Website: macys
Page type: payment
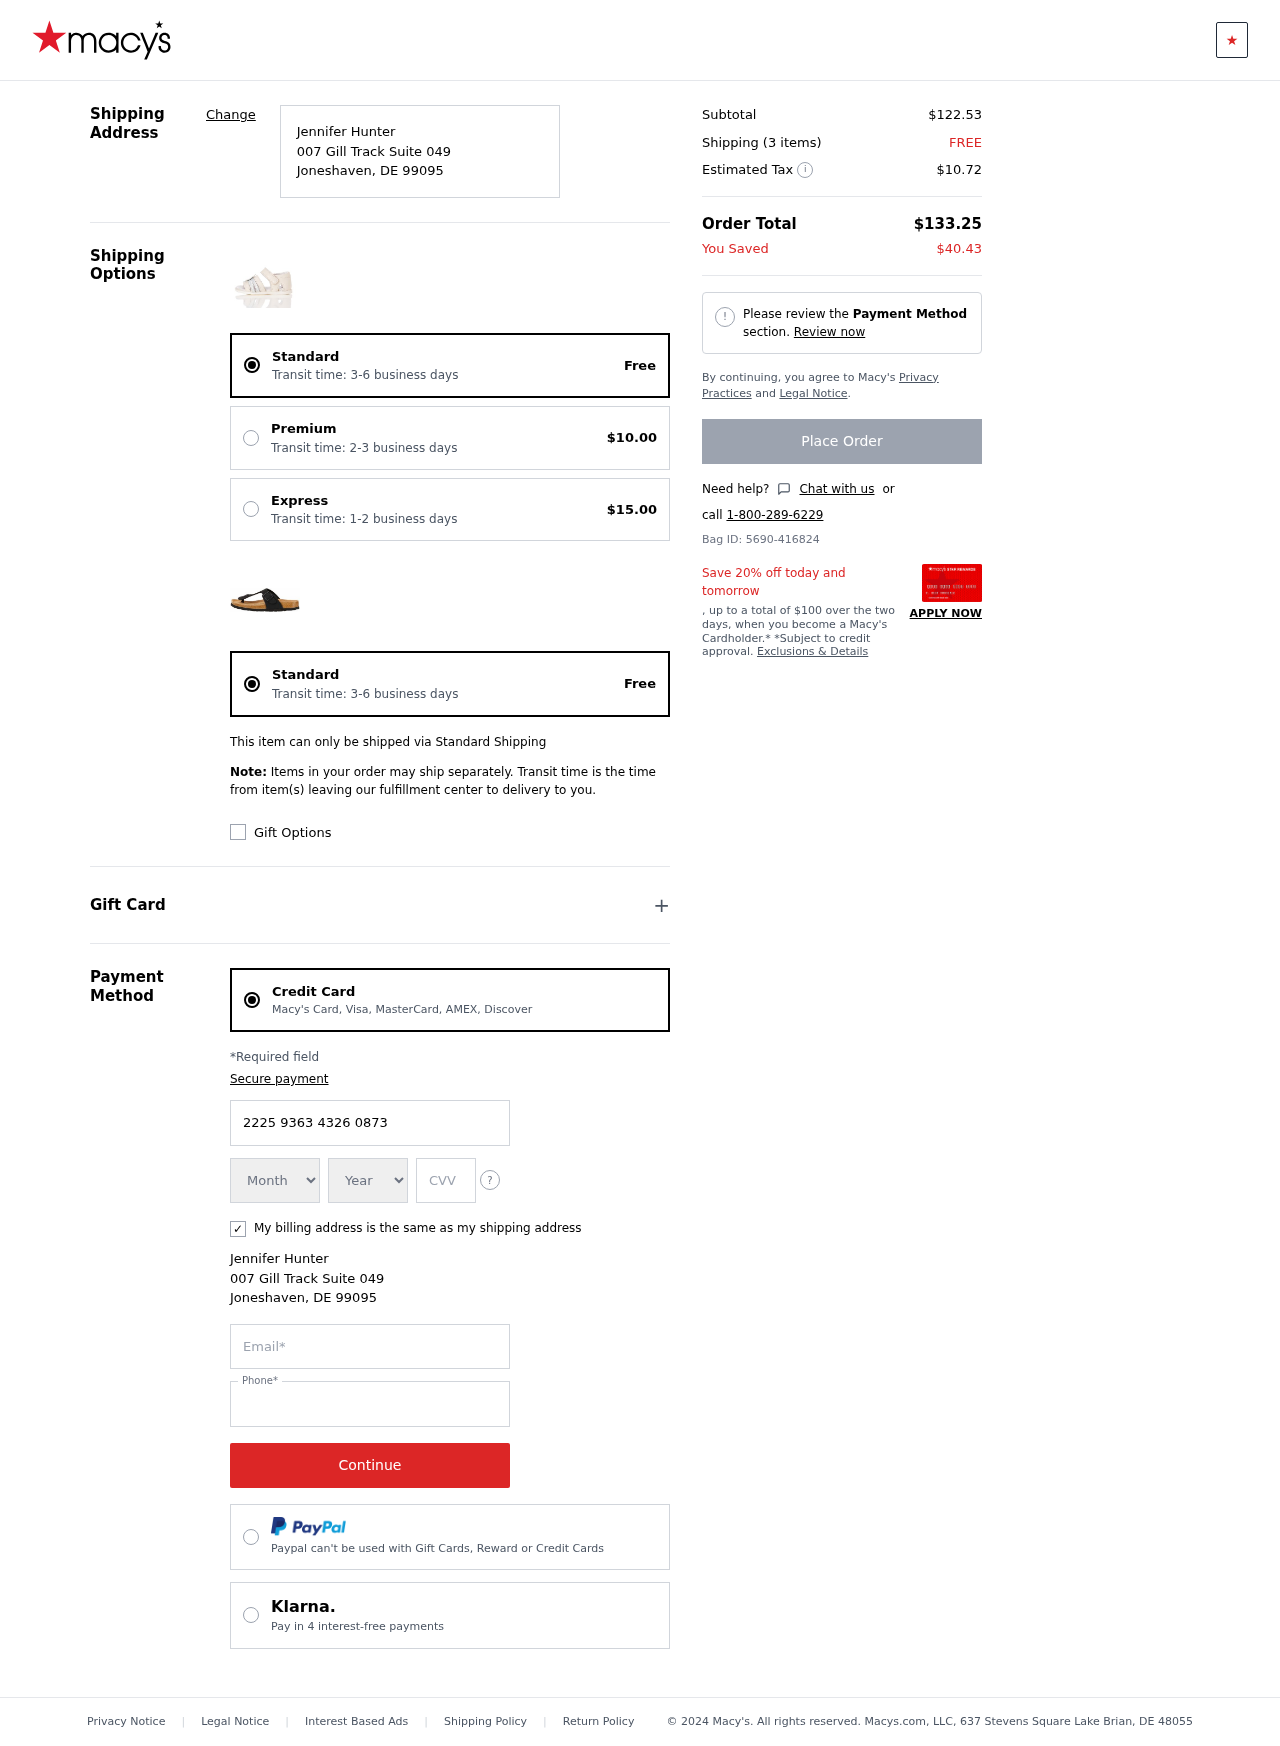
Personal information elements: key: PII_CARD_CVV
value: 572
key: PII_CARD_EXPIRY_MONTH
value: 06
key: PII_CARD_EXPIRY_YEAR
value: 28
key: PII_CARD_NUMBER
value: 2225 9363 4326 0873
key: PII_CITY
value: Joneshaven
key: PII_EMAIL
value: jenniferhunter@hotmail.com
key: PII_FULLNAME
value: Jennifer Hunter
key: PII_PHONE
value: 2016181135
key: PII_POSTCODE
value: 99095
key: PII_STATE_ABBR
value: DE
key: PII_STREET
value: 007 Gill Track Suite 049
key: PII_FULLNAME2
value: Jennifer Hunter
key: PII_CITY2
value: Joneshaven
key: PII_STATE_ABBR2
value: DE
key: PII_POSTCODE_FULL
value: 99095
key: PII_POSTCODE_NUMERIC
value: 99095
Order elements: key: ORDER_DELIVERY_DATE
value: Transit time: 3-6 business days
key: ORDER_SHIPPING_STANDARD
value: Free
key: ORDER_SHIPPING_PREMIUM
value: $10.00
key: ORDER_SHIPPING_EXPRESS
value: $15.00
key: ORDER_DELIVERY_DATE2
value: Transit time: 3-6 business days
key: ORDER_SHIPPING_STANDARD2
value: Free
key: ORDER_SUBTOTAL
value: $122.53
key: ORDER_NUM_ITEMS
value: Shipping (3 items)
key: ORDER_SHIPPING_COST
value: FREE
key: ORDER_TAX
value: $10.72
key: ORDER_TOTAL
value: $133.25
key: ORDER_SAVINGS
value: $40.43
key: ORDER_ID
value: Bag ID: 5690-416824